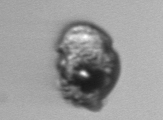
Label: Proterythropsis